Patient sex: M
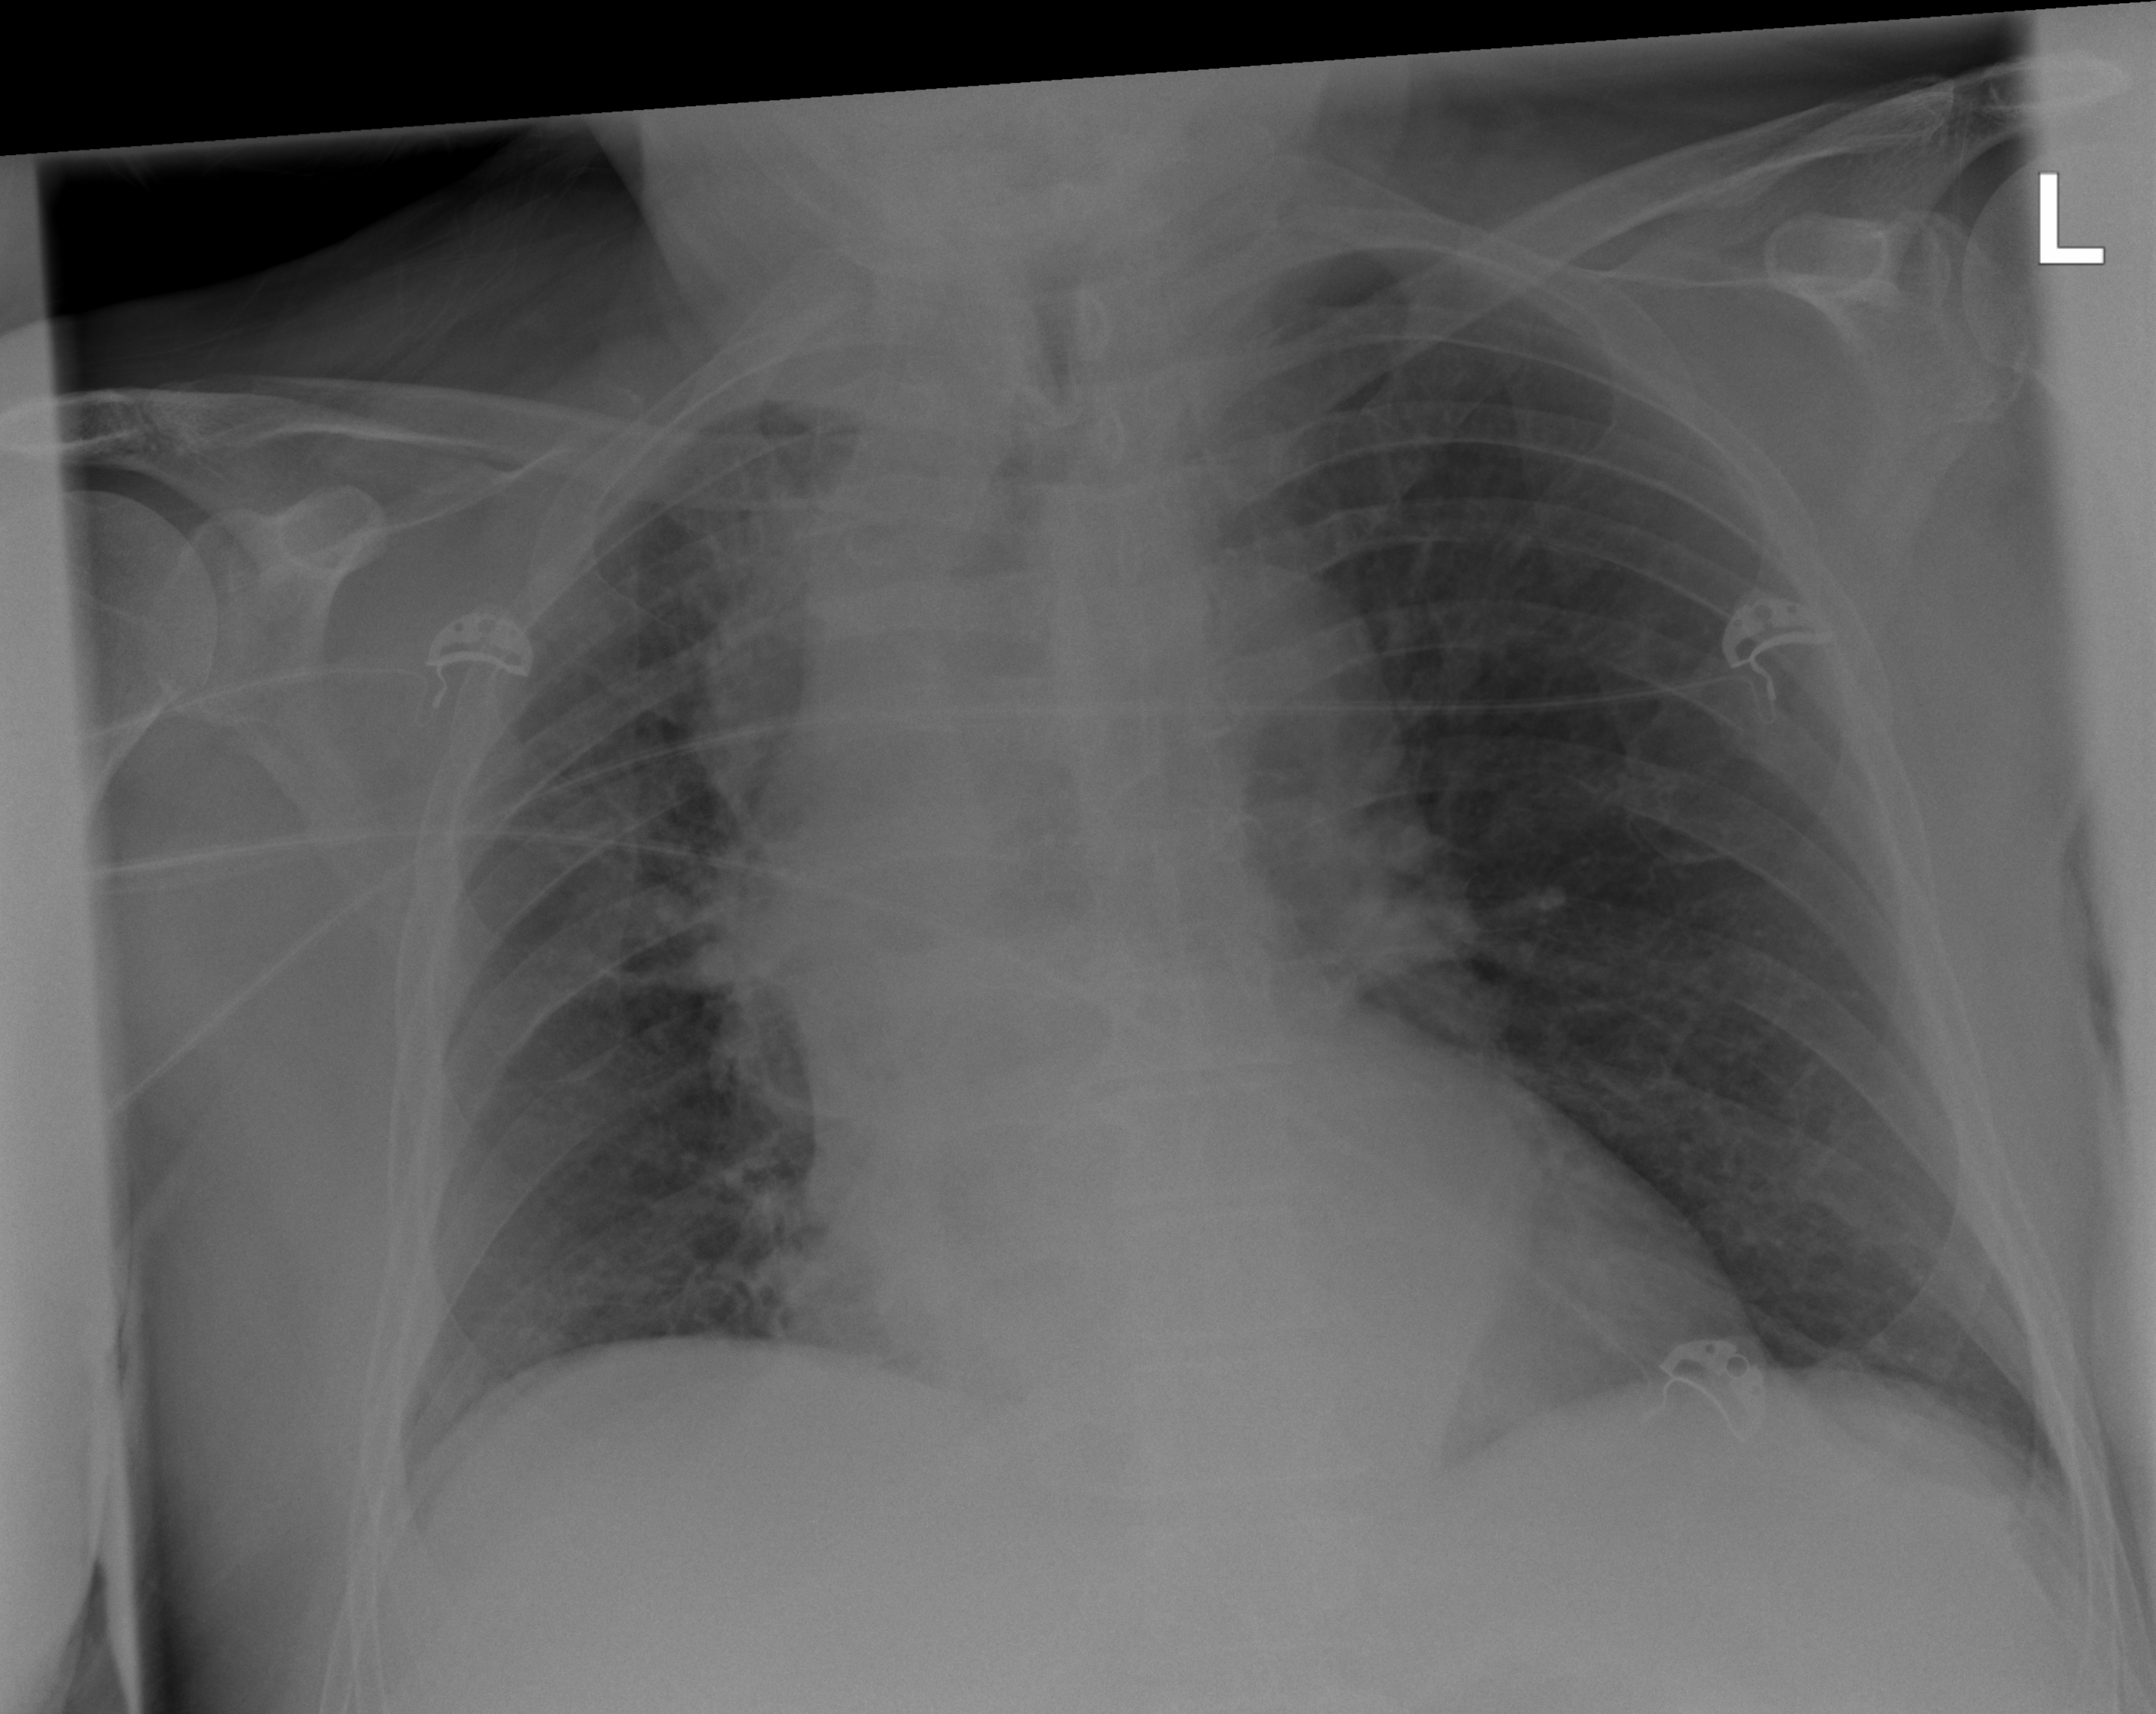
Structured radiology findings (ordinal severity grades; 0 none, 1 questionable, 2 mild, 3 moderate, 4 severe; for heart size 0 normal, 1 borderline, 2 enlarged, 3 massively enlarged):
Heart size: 0
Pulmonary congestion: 0
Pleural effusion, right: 0
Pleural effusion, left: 0
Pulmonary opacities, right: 0
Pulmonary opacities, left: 0
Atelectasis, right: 2
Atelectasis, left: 0